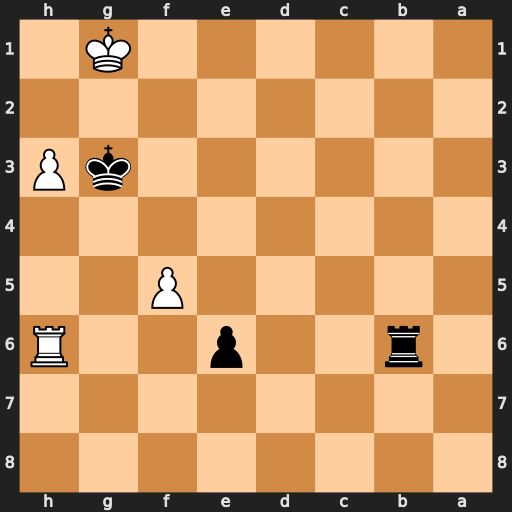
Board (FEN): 8/8/1r2p2R/5P2/8/6kP/8/6K1
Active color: b
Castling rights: -
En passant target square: -
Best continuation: Rb1#